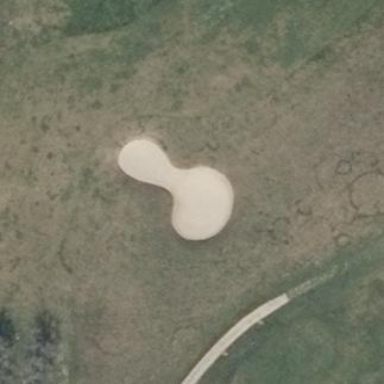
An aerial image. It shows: Sandy area is golf bunker.